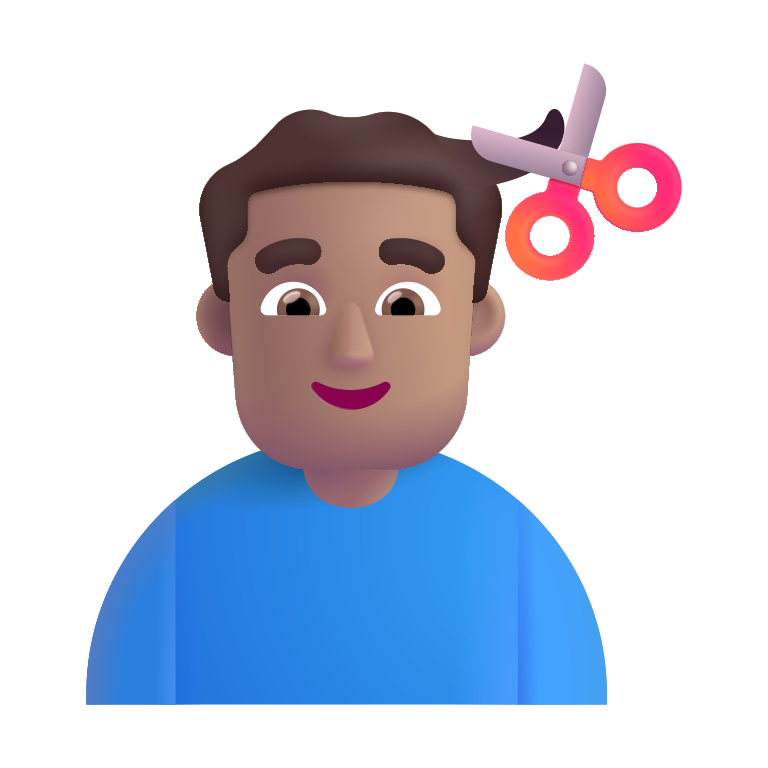
man getting haircut color